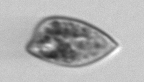
Label: Prorocentrum_dentatum